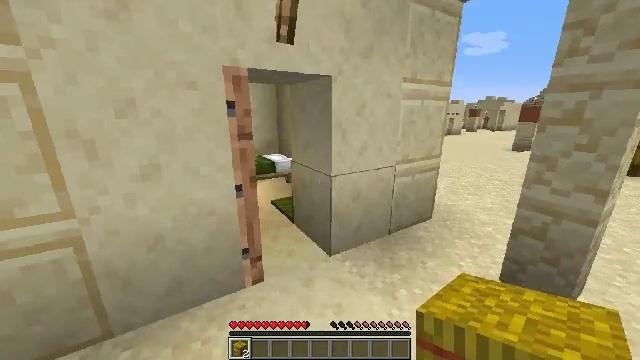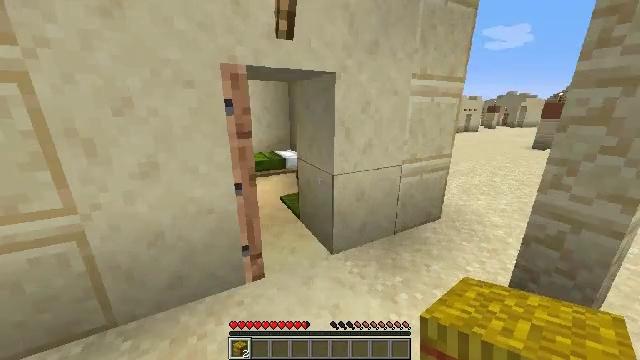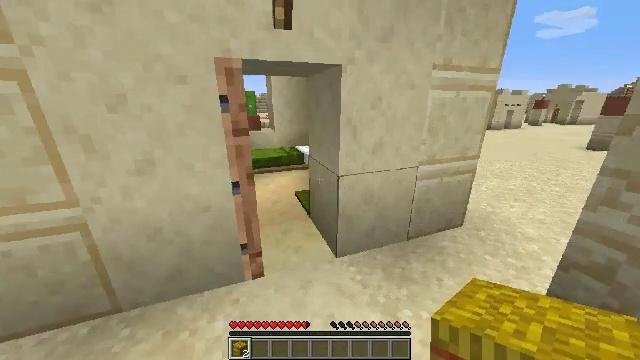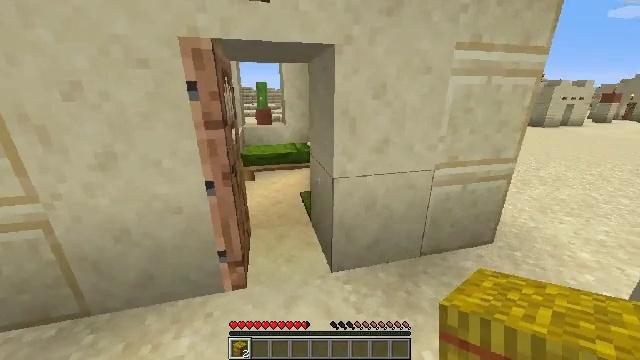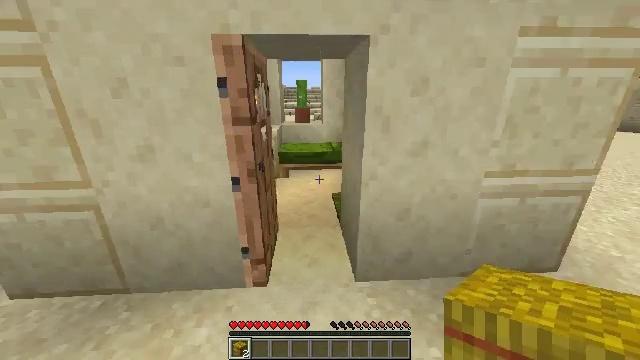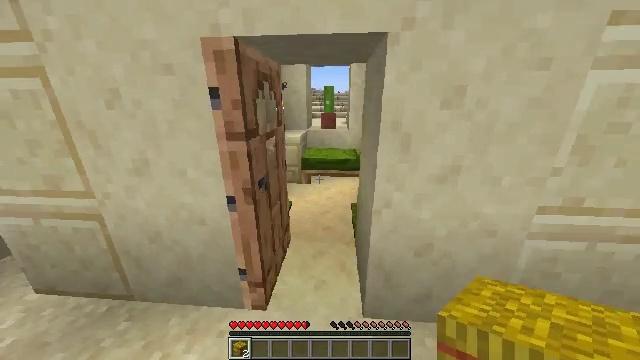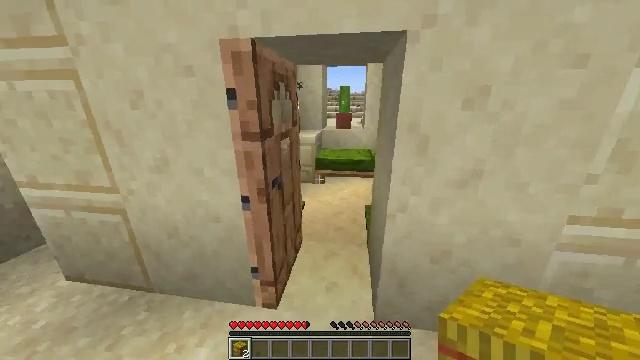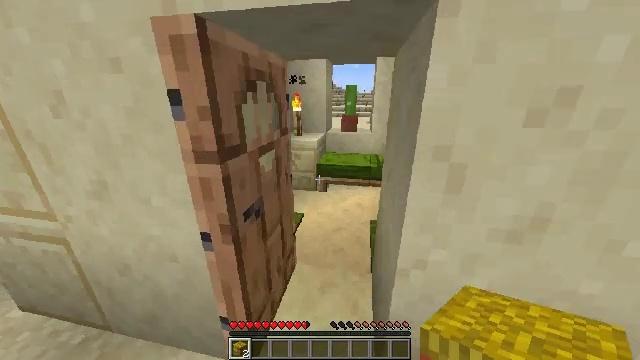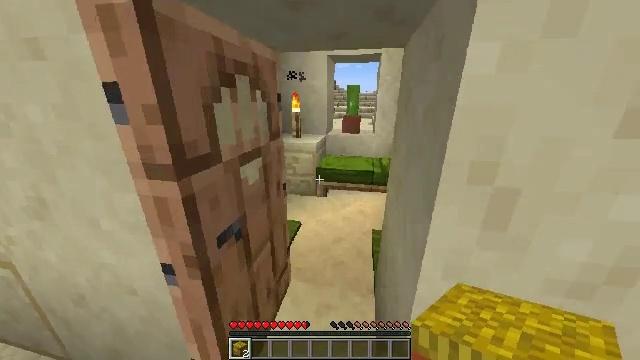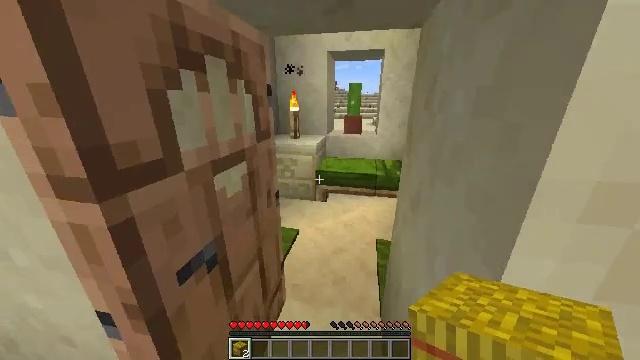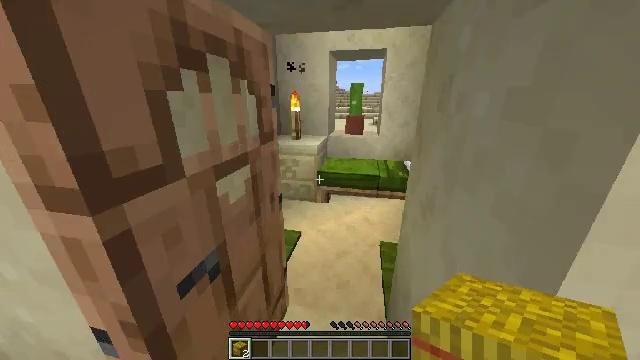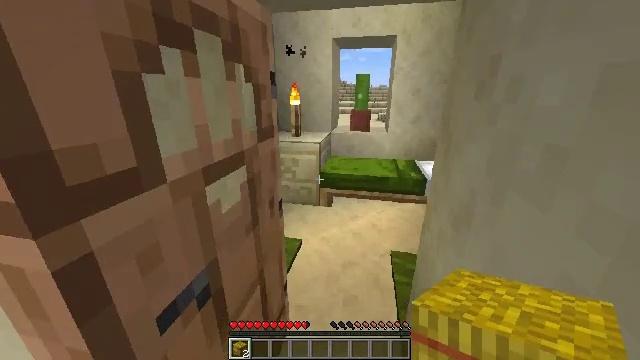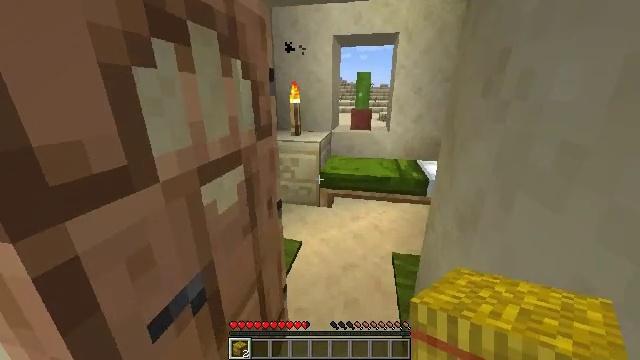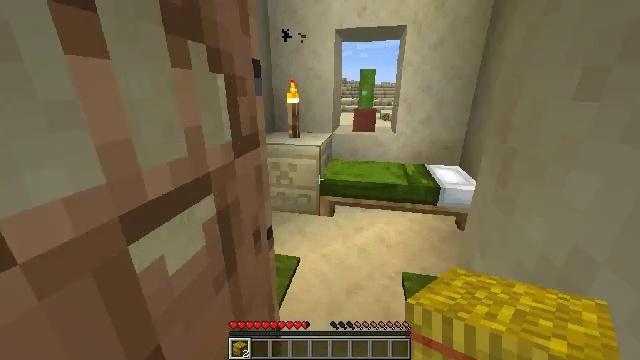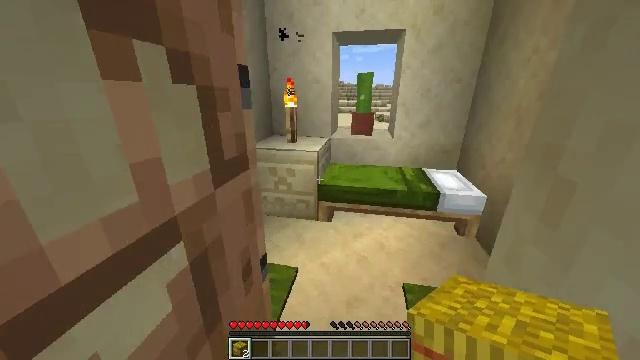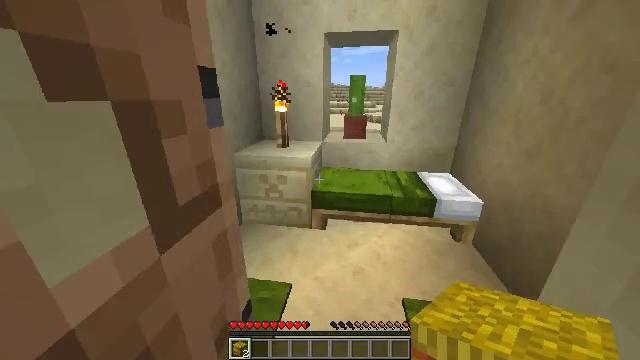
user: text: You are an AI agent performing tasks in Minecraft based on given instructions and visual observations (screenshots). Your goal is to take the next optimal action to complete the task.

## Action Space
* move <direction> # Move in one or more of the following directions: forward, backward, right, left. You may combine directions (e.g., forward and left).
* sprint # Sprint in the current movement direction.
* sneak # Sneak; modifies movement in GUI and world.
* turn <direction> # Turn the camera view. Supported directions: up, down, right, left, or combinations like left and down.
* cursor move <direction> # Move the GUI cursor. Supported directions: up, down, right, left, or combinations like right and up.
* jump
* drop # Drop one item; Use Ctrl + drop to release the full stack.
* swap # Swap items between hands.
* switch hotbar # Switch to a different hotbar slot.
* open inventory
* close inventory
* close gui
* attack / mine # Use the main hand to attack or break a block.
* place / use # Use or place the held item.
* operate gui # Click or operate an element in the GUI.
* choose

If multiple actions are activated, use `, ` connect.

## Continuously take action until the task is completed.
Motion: motion action
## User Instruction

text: Remove a hay block from the inventory.
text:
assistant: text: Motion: move forward and move right, sprint, turn left and down
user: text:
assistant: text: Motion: move forward and move right, sprint, turn left and down
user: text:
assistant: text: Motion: move forward and move right, sprint, turn left
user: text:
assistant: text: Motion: move forward, sprint, turn left
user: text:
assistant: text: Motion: move forward, sprint, turn left
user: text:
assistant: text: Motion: move forward, sprint, turn left
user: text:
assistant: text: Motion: move forward, sprint, turn left
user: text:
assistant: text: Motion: move forward, sprint
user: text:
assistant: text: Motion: move forward, sprint
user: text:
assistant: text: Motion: move forward, sprint
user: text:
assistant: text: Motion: move forward, sprint
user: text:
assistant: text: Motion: move forward, sprint
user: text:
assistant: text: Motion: move forward, sprint
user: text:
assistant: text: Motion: move forward, sprint
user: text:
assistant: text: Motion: move forward, sprint, turn right
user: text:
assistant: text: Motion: move forward, sprint, turn right
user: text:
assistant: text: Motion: move forward, turn right and down
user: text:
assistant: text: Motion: move forward, turn right
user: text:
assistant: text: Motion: no_op
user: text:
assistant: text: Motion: turn left and down
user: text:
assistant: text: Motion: turn left
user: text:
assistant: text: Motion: turn left
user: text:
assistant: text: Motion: turn left and up
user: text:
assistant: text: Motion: move forward, turn left
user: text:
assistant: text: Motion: move forward, sprint, turn right
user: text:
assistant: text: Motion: move forward, sprint, turn right
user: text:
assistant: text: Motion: move forward, sprint
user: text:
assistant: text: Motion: move forward, sprint, turn right
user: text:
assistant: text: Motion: move forward, sprint
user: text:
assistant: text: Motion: move forward, sprint, turn right